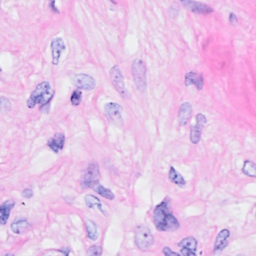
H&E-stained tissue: Breast